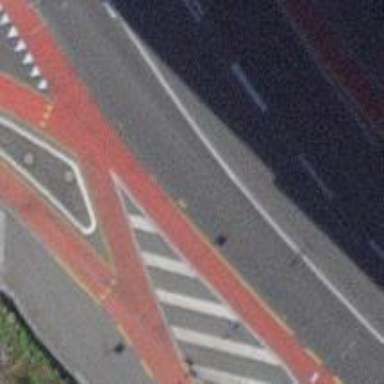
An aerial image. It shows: Tertiary road with asphalt surface. There are trolley wires above it. The right sidewalk also has asphalt surface.